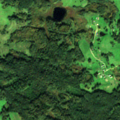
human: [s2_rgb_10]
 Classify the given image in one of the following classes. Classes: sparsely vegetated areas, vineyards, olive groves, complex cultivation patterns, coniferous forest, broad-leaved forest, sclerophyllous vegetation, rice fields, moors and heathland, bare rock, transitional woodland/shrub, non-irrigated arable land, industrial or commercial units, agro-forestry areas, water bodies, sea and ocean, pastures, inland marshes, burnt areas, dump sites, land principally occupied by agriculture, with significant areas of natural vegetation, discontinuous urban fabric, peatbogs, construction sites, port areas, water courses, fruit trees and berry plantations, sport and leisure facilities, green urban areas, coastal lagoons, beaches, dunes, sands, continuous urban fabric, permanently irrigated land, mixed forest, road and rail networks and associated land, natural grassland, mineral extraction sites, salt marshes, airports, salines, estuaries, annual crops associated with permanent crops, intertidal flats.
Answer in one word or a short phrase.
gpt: pastures, complex cultivation patterns, land principally occupied by agriculture, with significant areas of natural vegetation, broad-leaved forest, mixed forest